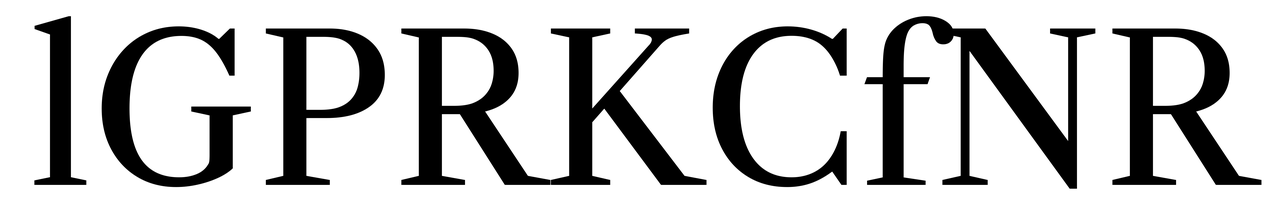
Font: LibreCaslonText_Regular